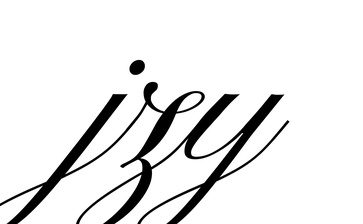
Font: PinyonScript-Regular